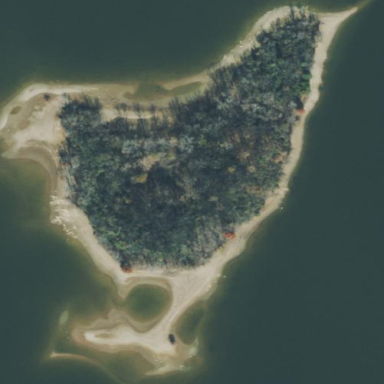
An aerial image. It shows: Island covered with woodland.